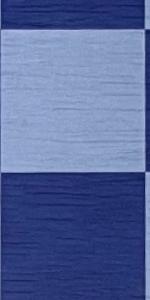
Label: Empty